Field crop: tomato
Growth stage: 2
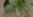
Species: solanum